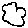
Label: cloud